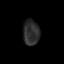
Tissue: lung
Cell type: Epithelial cells
Senescence score: 0.1581
Nuclear area (px): 406
Mean DAPI intensity: 44.988